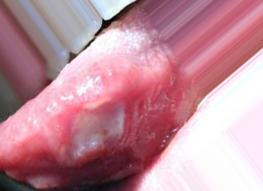
Condition: Mouth Ulcer